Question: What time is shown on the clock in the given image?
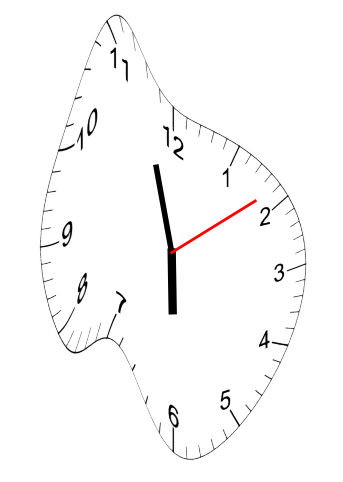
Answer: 05:57:09